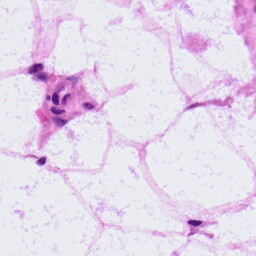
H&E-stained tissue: LymphNode